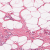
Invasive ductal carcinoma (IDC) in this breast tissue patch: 0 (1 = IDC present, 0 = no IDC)